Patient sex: F
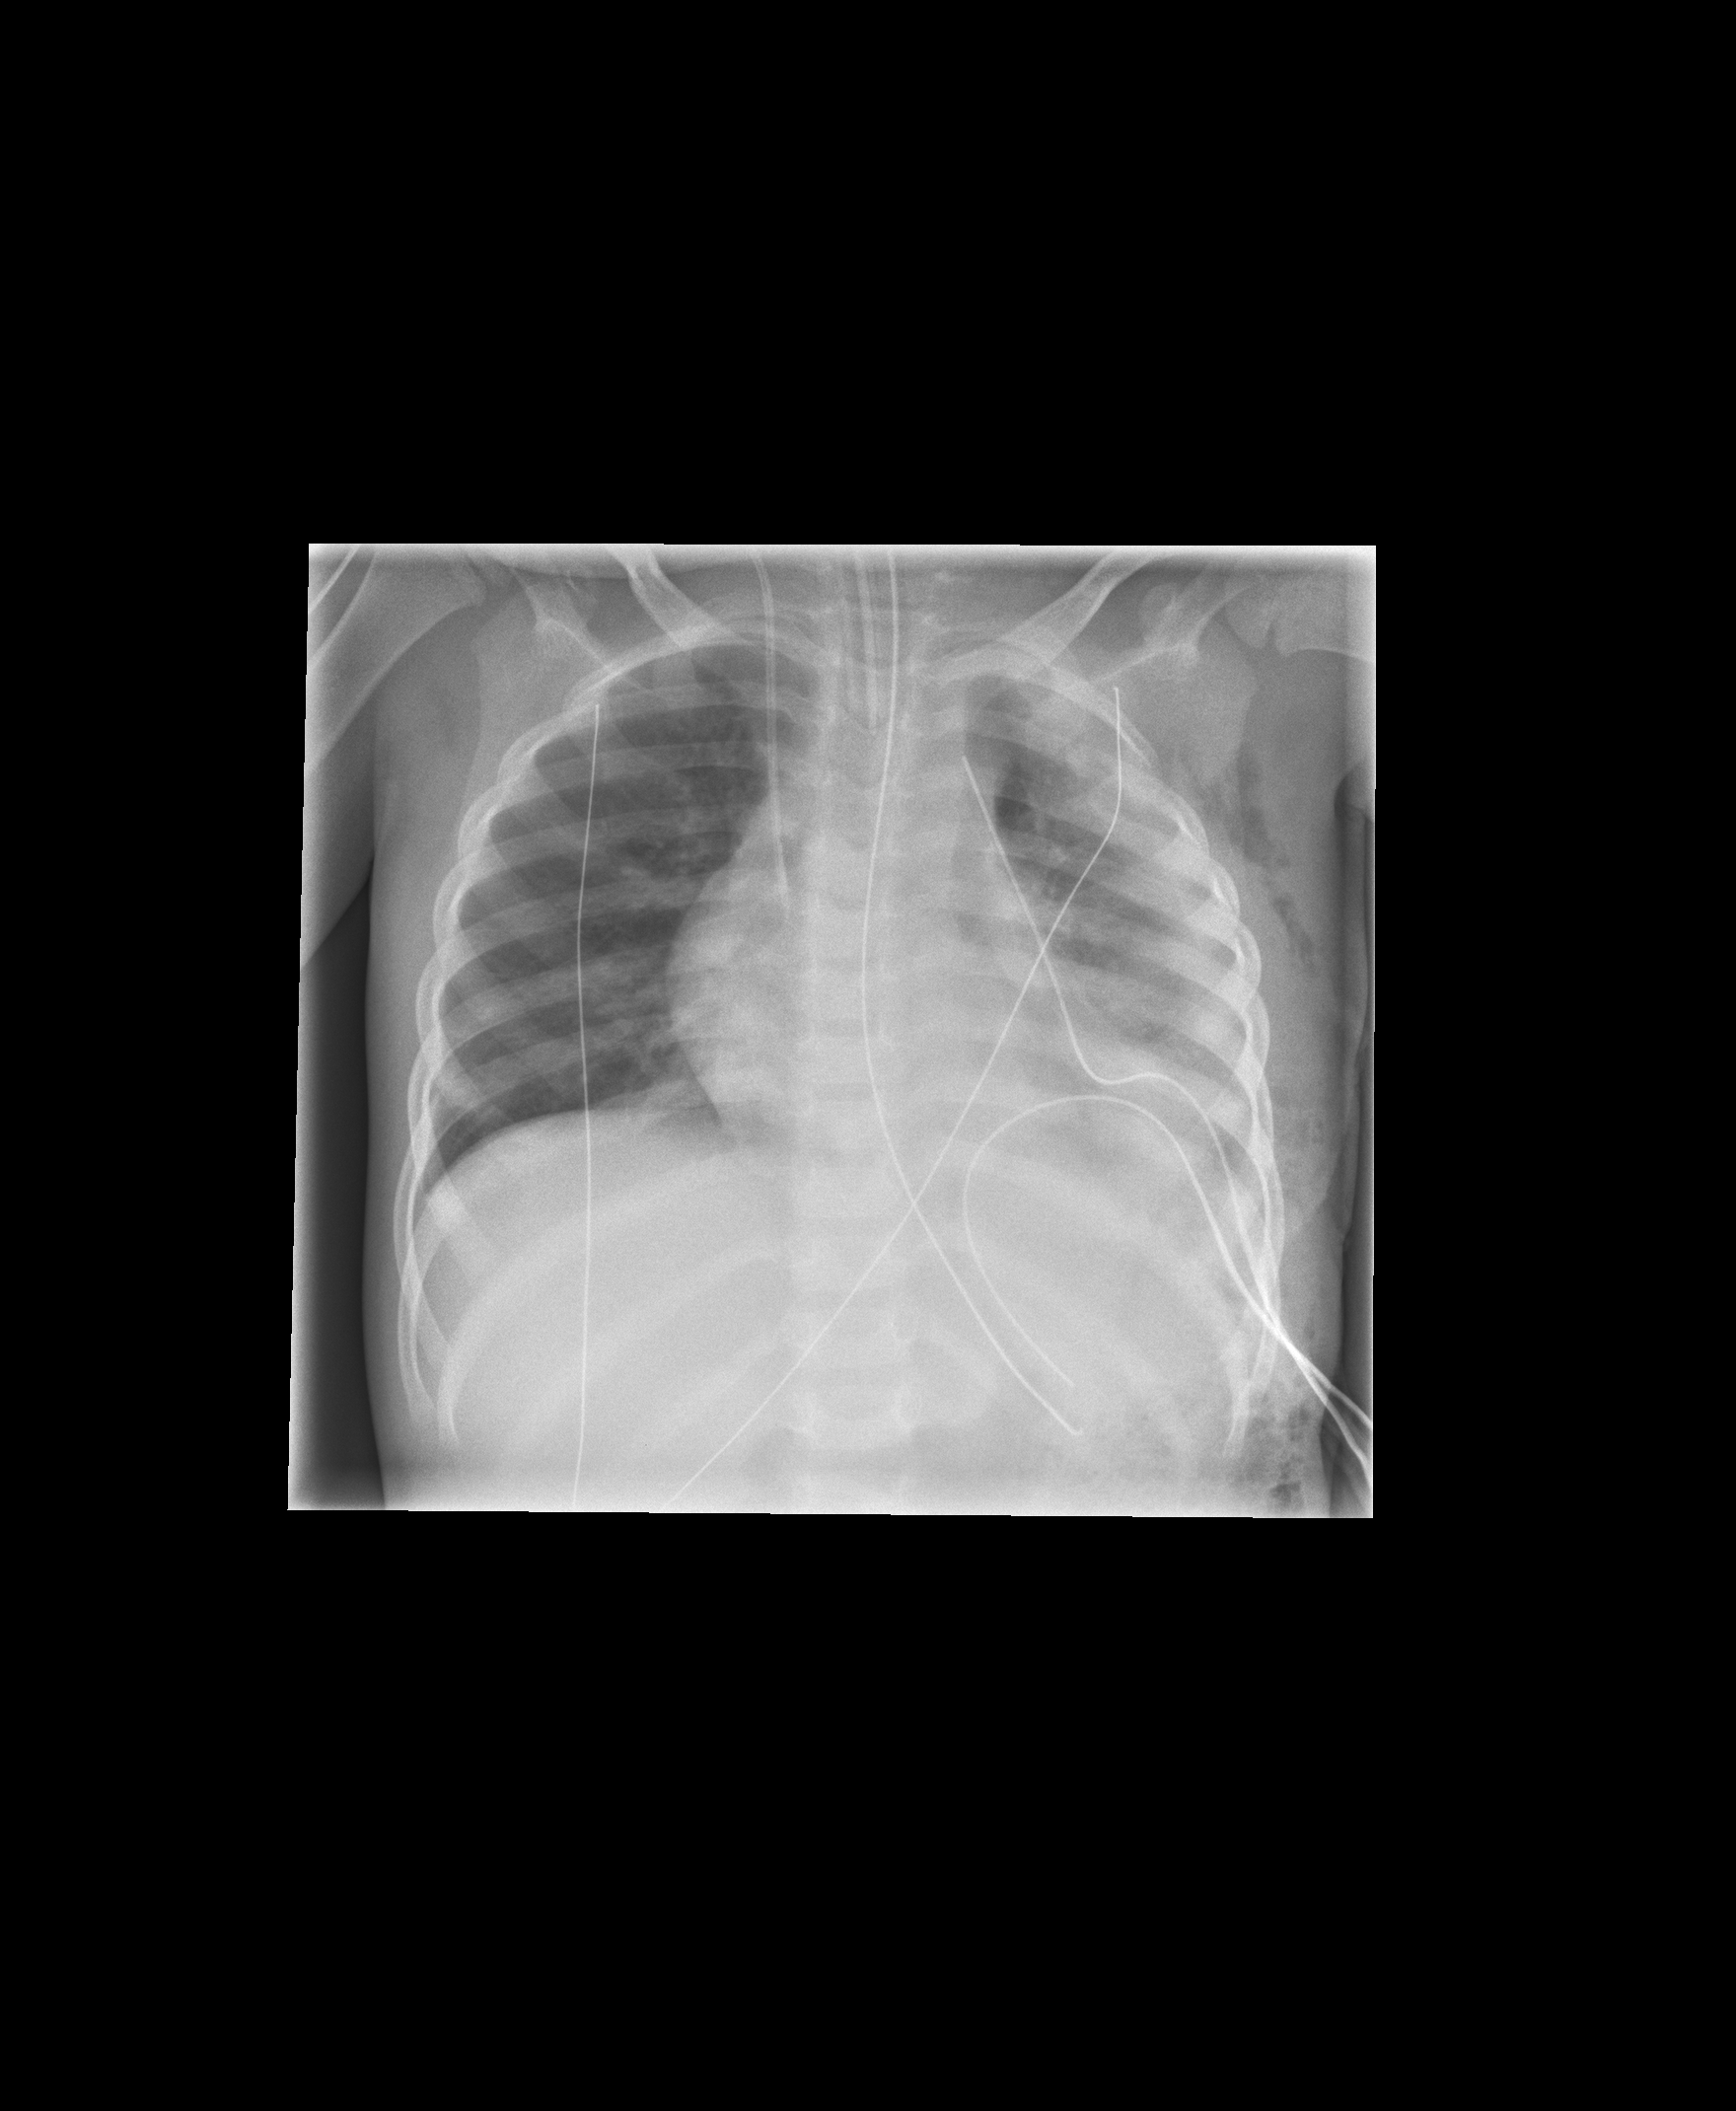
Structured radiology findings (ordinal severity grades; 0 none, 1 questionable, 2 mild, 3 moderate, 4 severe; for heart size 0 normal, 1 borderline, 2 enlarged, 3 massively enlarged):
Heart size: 0
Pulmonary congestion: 0
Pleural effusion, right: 0
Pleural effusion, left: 3
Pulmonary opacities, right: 0
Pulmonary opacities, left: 0
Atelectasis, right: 0
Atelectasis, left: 3